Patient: sex M, age 32
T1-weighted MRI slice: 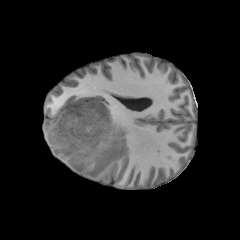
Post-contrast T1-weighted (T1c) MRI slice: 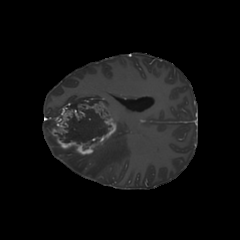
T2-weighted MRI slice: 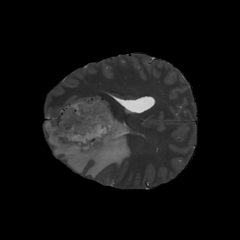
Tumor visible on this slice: yes
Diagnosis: Glioblastoma, IDH-wildtype
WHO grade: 4